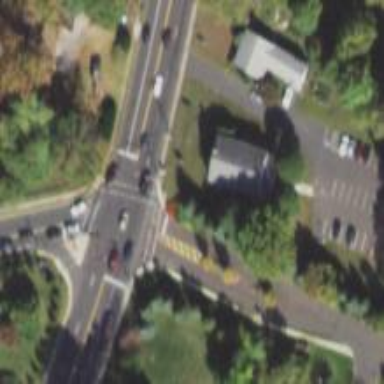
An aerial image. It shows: Marked crossing on footway.